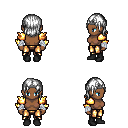
a pixel art fantasy rpg character, female body template, human, dark skin, gold arm armor, gold greaves, white long bangs hairstyle, iron tiara, white cloth bandages, black shoes, four views (front, back, left, right), 2x2 character sprite sheet, small pixel art, hard edges, no anti-aliasing